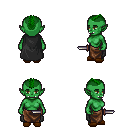
a pixel art fantasy rpg character, female body template, orc, green skin, black cape, robe skirt, green short mohawk hairstyle, brown slippers, dagger, four views (front, back, left, right), 2x2 character sprite sheet, small pixel art, hard edges, no anti-aliasing